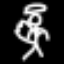
Label: angel